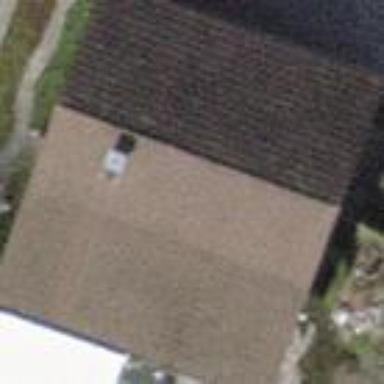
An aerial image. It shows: Detached building with gabled roof.